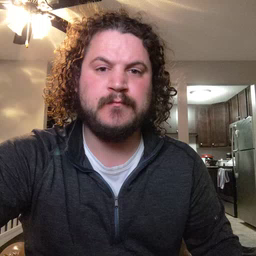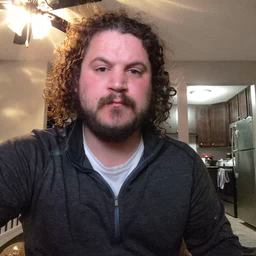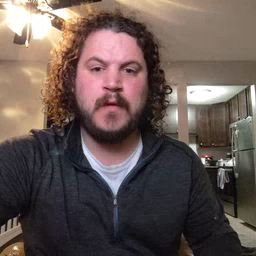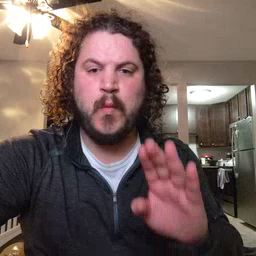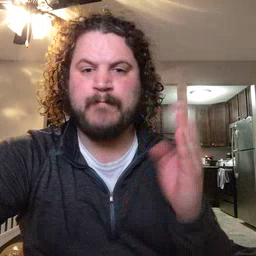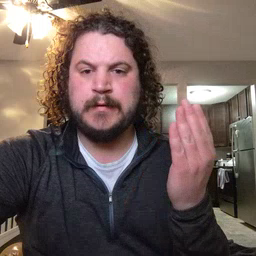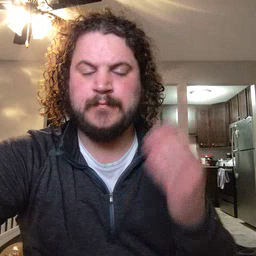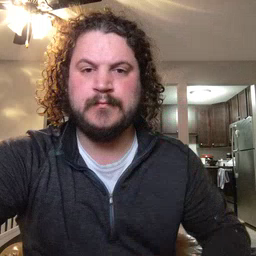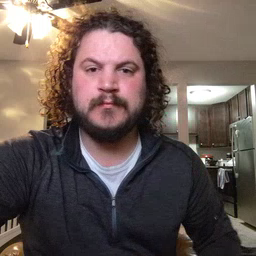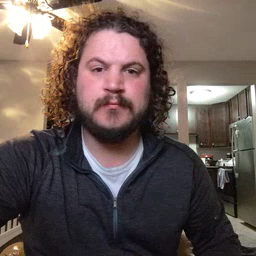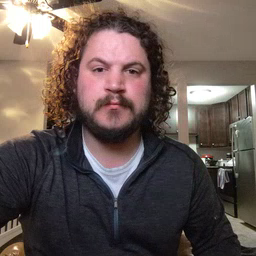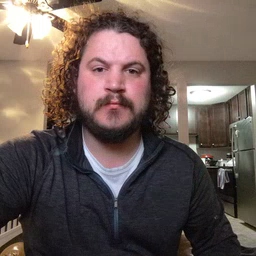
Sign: open